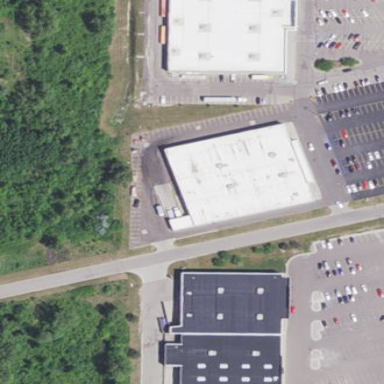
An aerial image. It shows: Building that houses furniture shop.